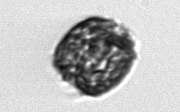
Label: Thalassiosira